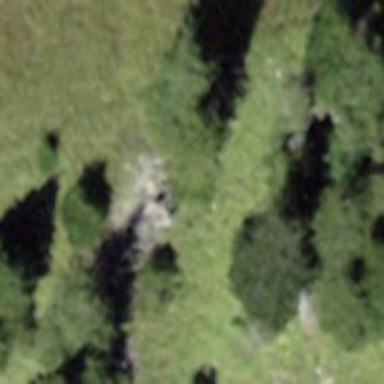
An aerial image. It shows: Forest area.